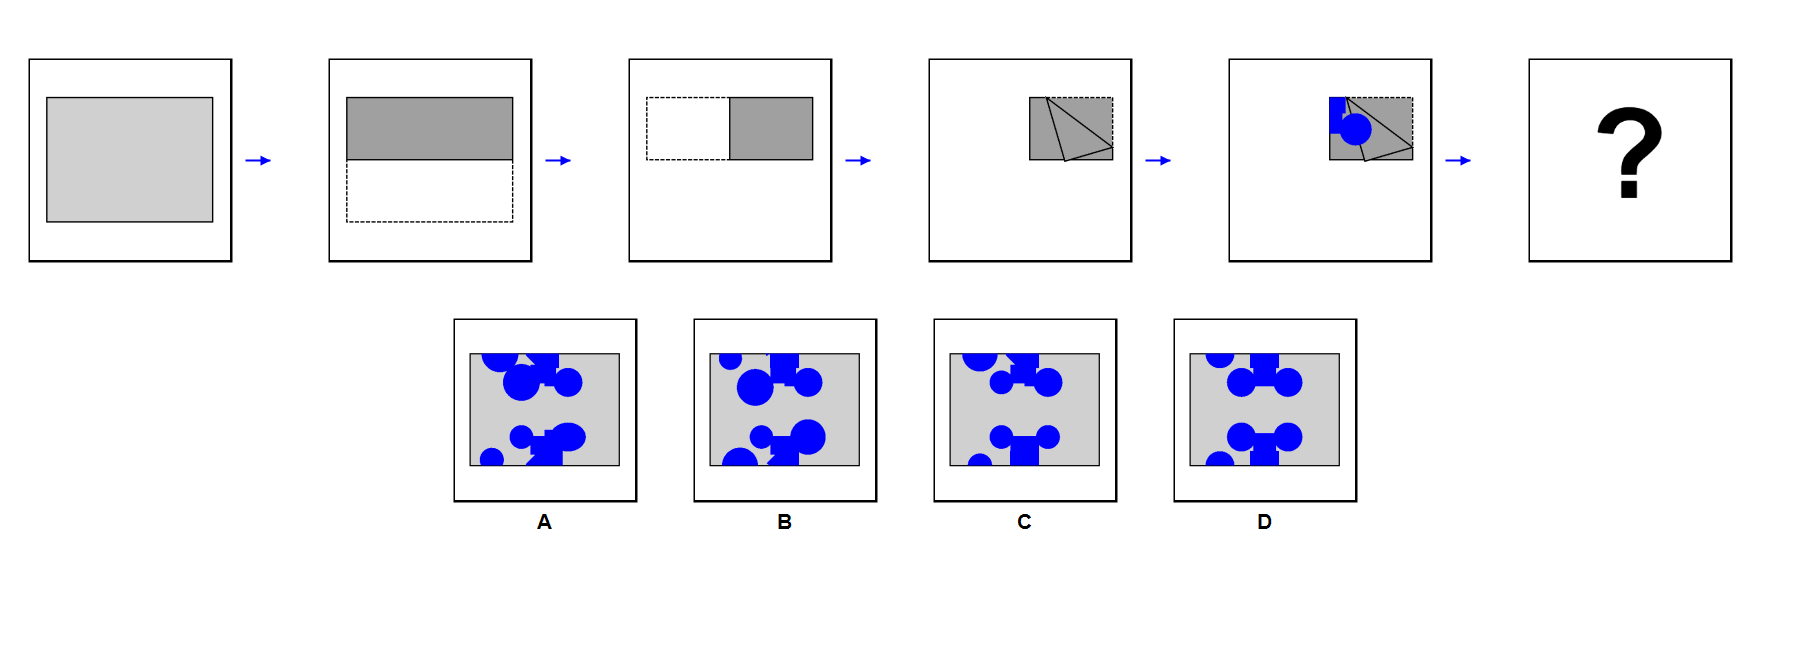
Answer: D